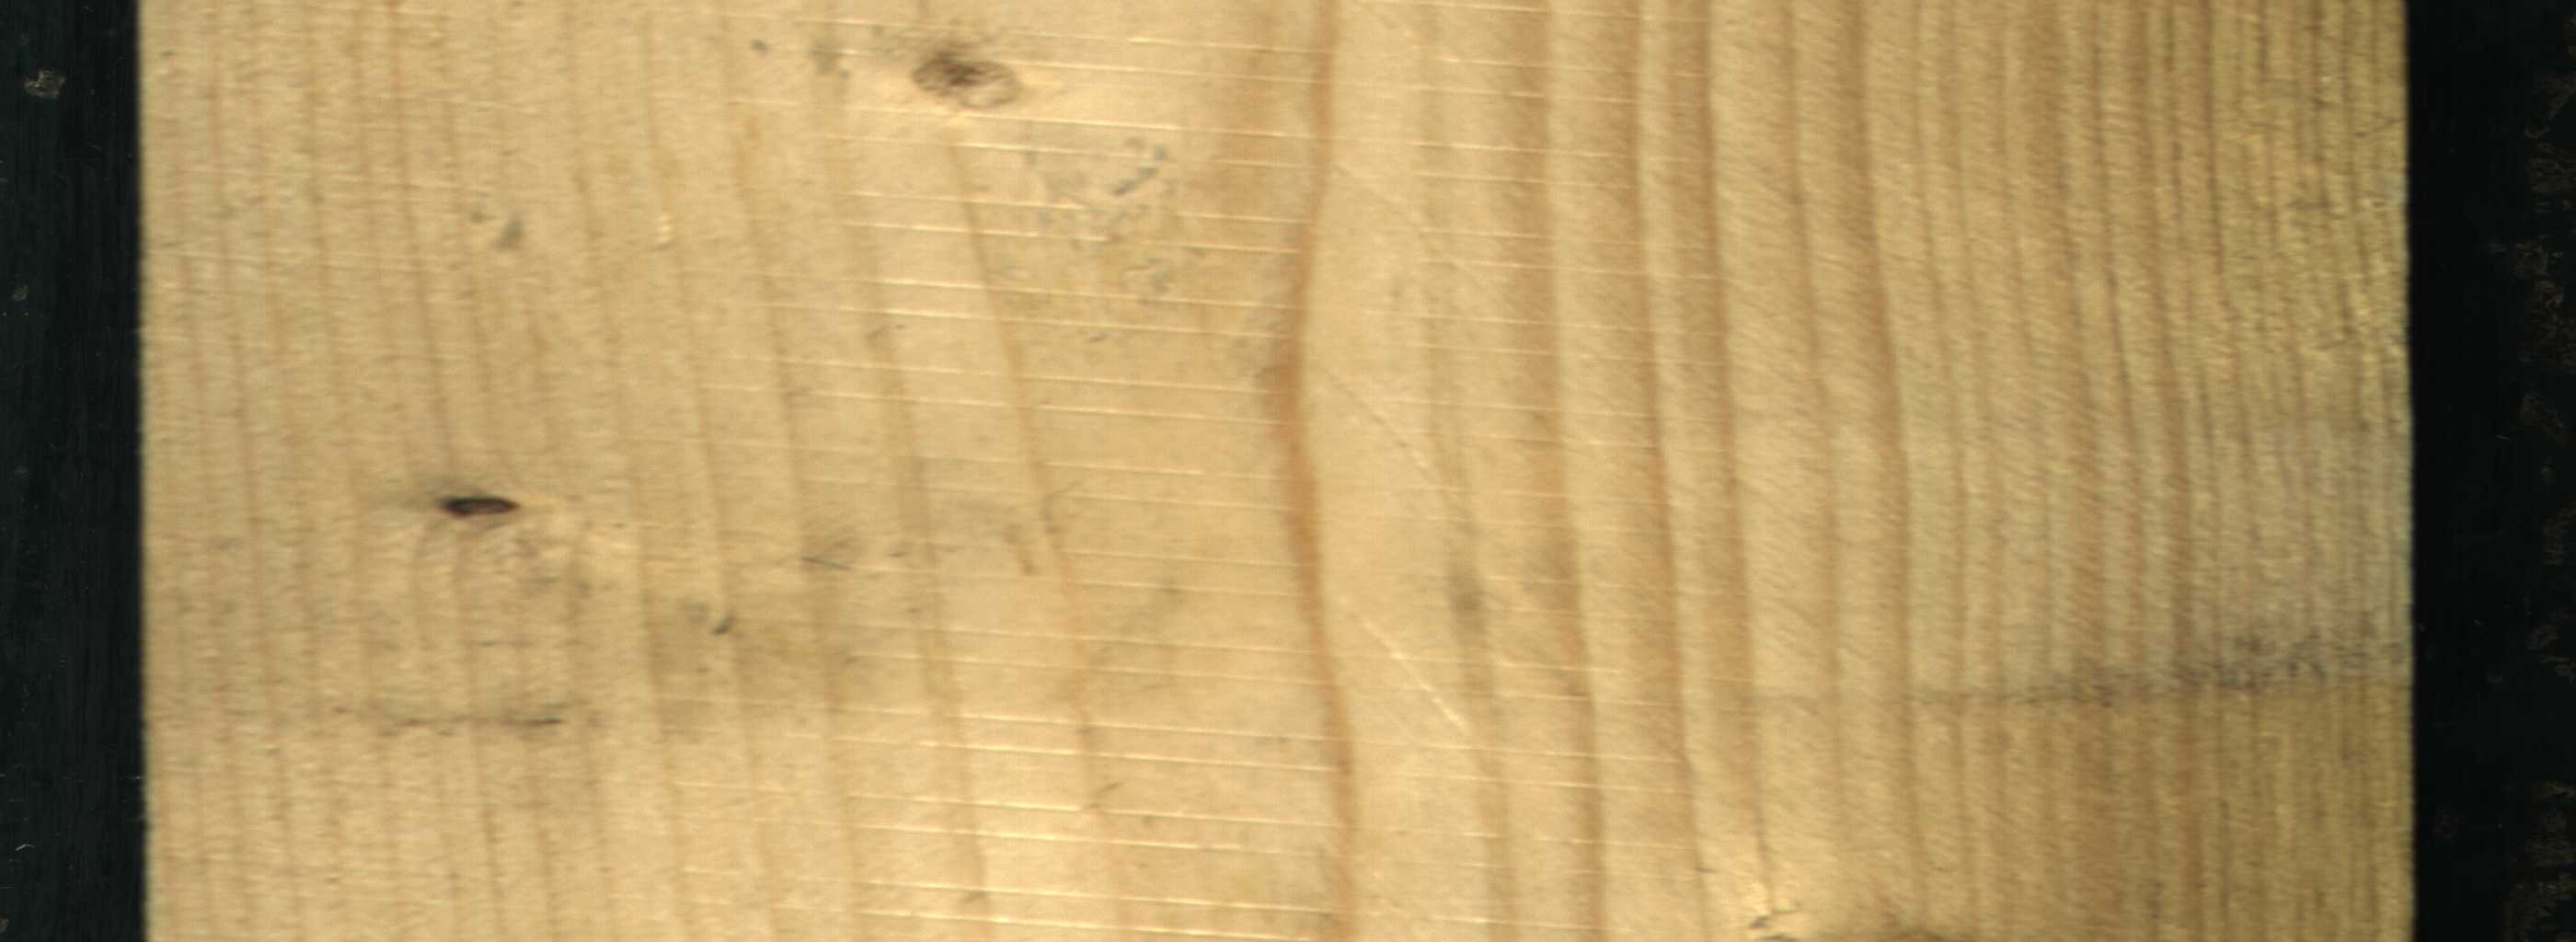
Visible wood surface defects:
Dead_Knot
Live_Knot